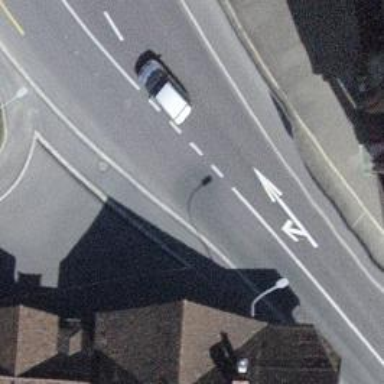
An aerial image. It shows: Asphalt road classified as primary highway.